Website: bh-photo
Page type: account-dashboard
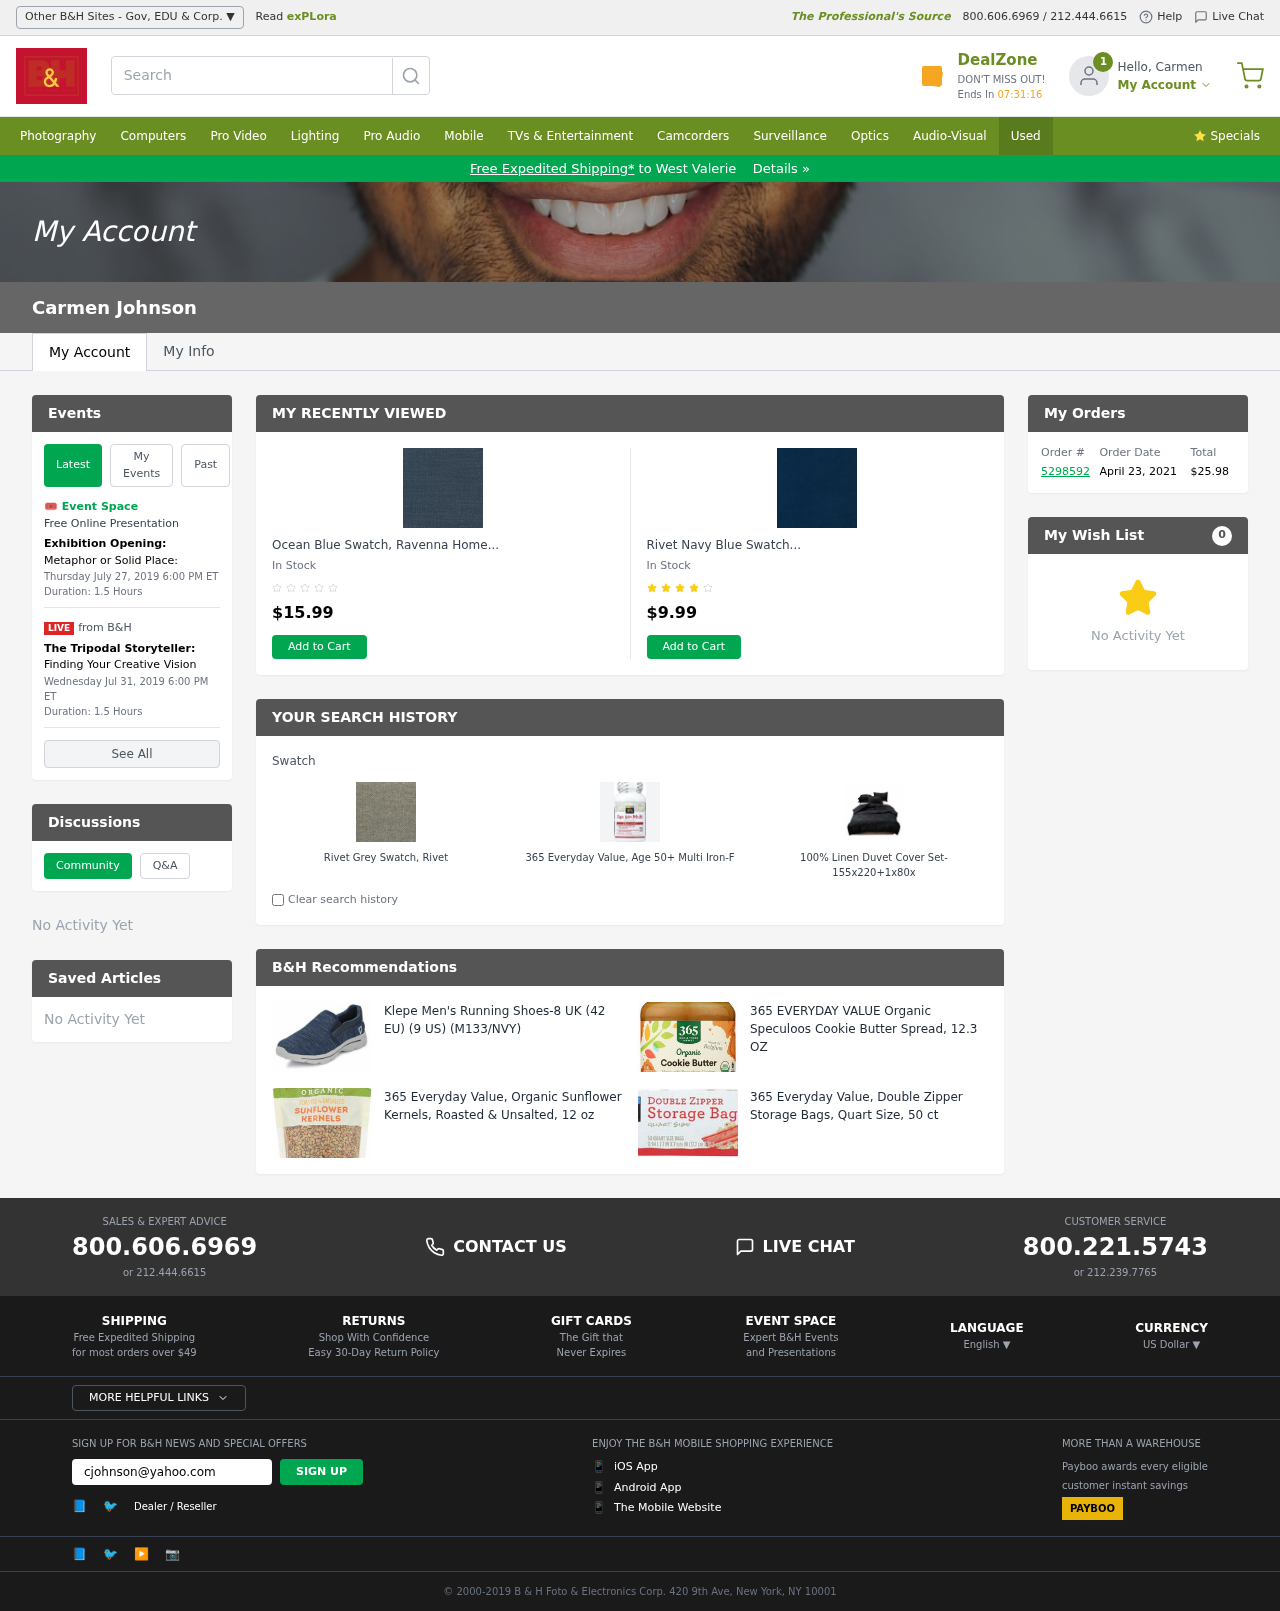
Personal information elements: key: PII_CITY
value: West Valerie
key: PII_EMAIL
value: cjohnson@yahoo.com
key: PII_FIRSTNAME
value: Carmen
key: PII_FULLNAME
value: Carmen Johnson
Product elements: key: PRODUCT1_NAME
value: Ocean Blue Swatch, Ravenna Home
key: PRODUCT1_PRICE
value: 15.99
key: PRODUCT2_NAME
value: Rivet Navy Blue Swatch
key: PRODUCT2_PRICE
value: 9.99
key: PRODUCT3_ITEM_CATEGORY
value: Swatch
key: PRODUCT3_NAME
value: Rivet Grey Swatch, Rivet
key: PRODUCT4_NAME
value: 365 Everyday Value, Age 50+ Multi Iron-Free, 90 ct
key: PRODUCT5_NAME
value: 100% Linen Duvet Cover Set-155x220+1x80x80cm
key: PRODUCT6_NAME
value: Klepe Men's Running Shoes-8 UK (42 EU) (9 US) (M133/NVY)
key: PRODUCT7_NAME
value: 365 EVERYDAY VALUE Organic Speculoos Cookie Butter Spread, 12.3 OZ
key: PRODUCT8_NAME
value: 365 Everyday Value, Organic Sunflower Kernels, Roasted & Unsalted, 12 oz
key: PRODUCT9_NAME
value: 365 Everyday Value, Double Zipper Storage Bags, Quart Size, 50 ct
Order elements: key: ORDER_ID
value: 5298592
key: ORDER_DATE
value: April 23, 2021
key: ORDER_TOTAL
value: $25.98
Other elements: key: WISHLIST_COUNT
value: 0